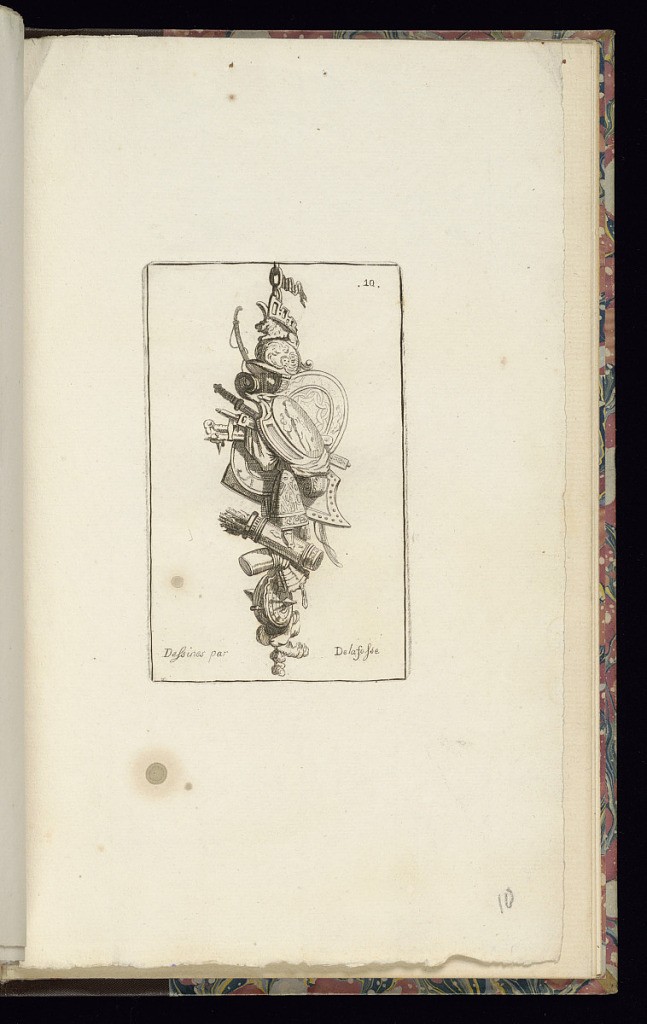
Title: Trophy Design
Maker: Jean-Charles Delafosse, French, 1734 – 1789
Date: late 18th century
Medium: Etching on laid paper
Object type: Print
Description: Design for an ornamental hanging trophy. A copy after one of the trophies in the print titled ‘Attributs de Guerre (Attributes of War), published ca. 1771 by Pierre-François Tardieu, after Jean Charles Delafosse. Trophy depicting objects associated with war, including shields, helmet, daggers, swords, armor, bow, and arrows in a quiver. The plate is numbered.